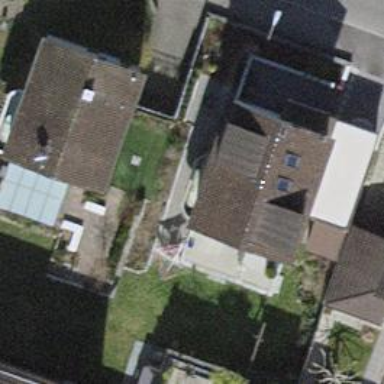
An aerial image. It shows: Detached building with gabled tile roof.